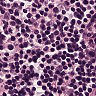
Metastatic tissue present: no